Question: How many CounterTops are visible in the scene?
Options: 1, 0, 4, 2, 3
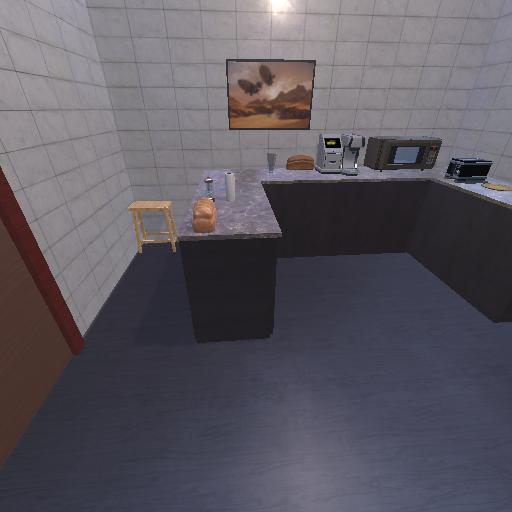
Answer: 1